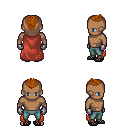
a pixel art fantasy rpg character, male body template, human, dark skin, maroon cape, teal pants, brunette short mohawk hairstyle, metal gloves, ghillies, four views (front, back, left, right), 2x2 character sprite sheet, small pixel art, hard edges, no anti-aliasing